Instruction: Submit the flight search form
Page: home
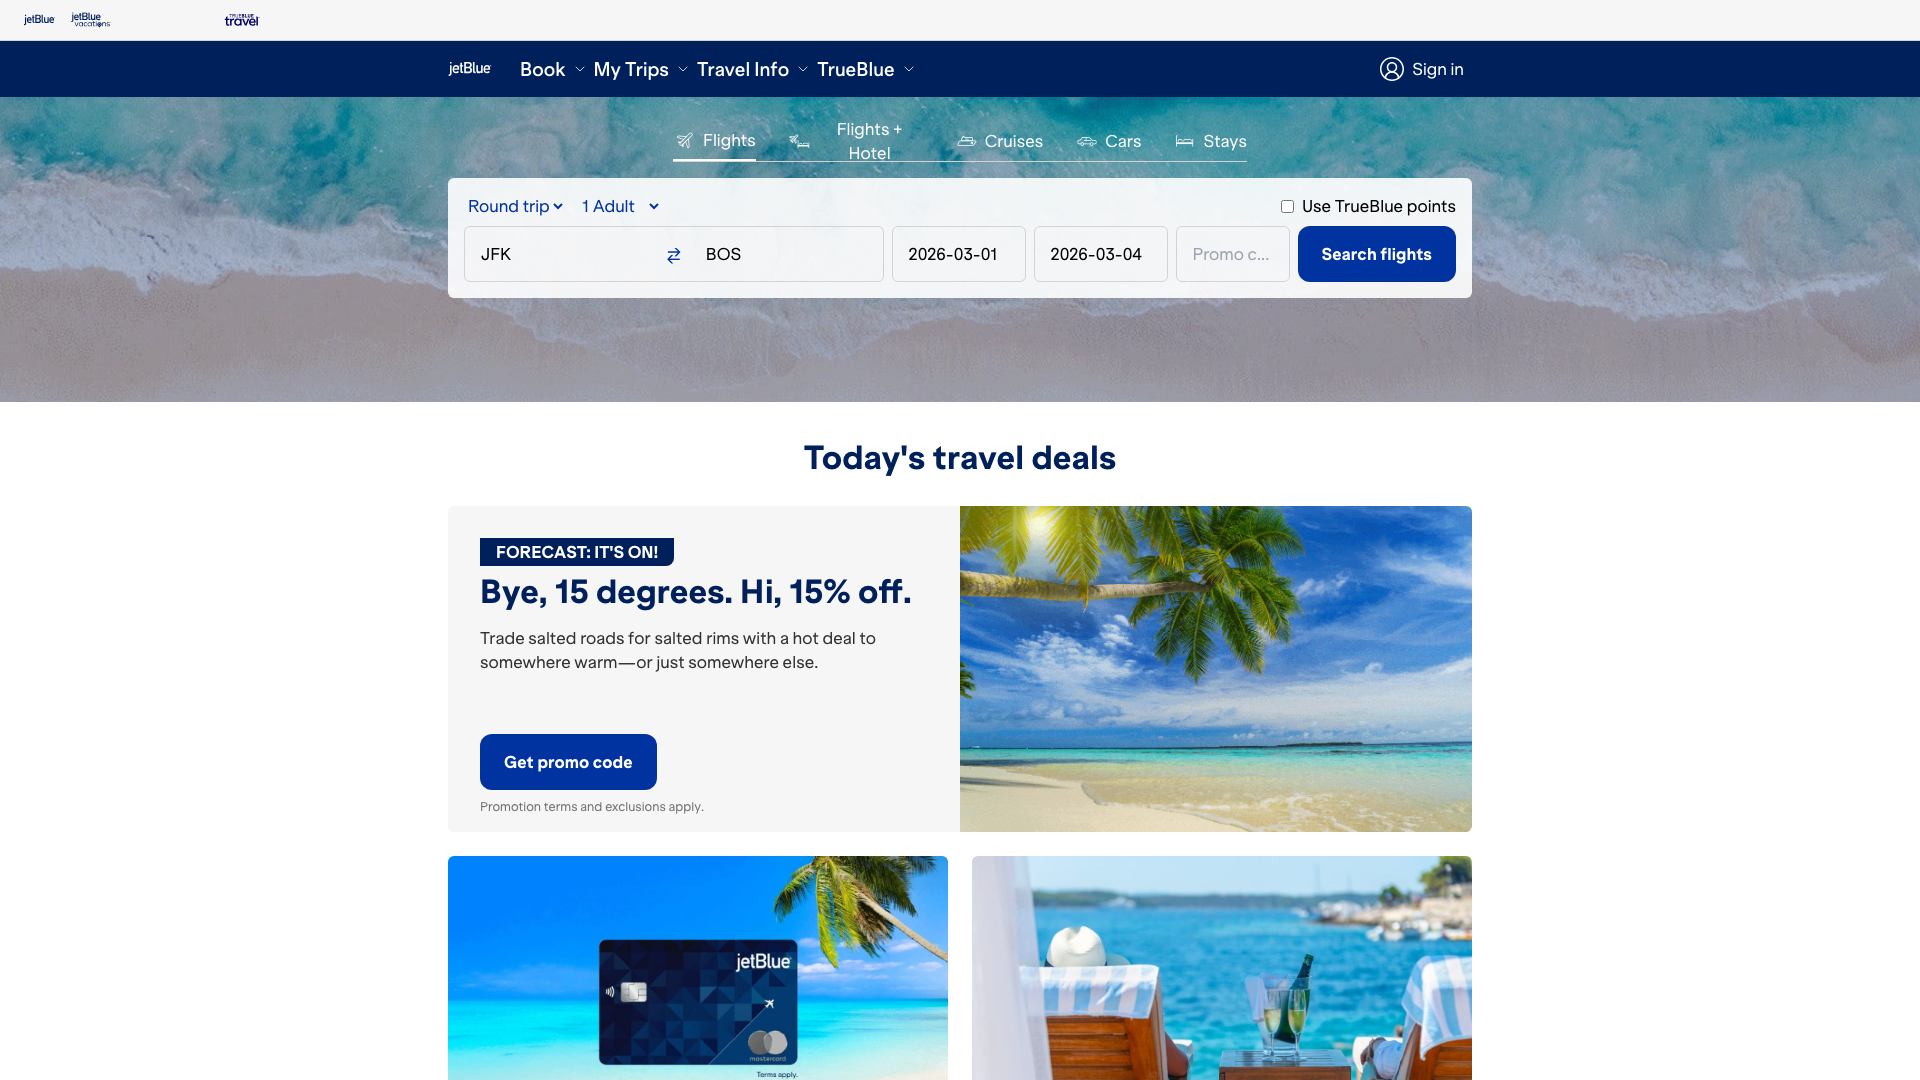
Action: click